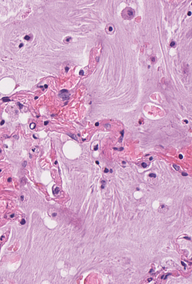
Tumor epithelial tissue: no
Tumor-associated stroma tissue: no
Normal tissue: yes